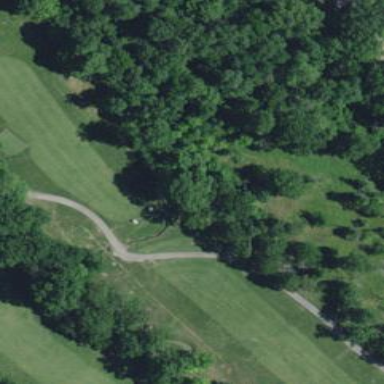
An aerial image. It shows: Golf fairway surrounded by grass.